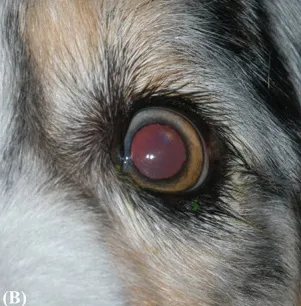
(B) Clinical ophthalmic findings after 1 month of oral amoxicillin/clavulanic acid for pyogranulomatous myositis. The eye has returned to normal positioning, but positional ventral strabismus remains during dorsal extension of the neck (not pictured).
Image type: medical_photograph (other_medical_photograph)